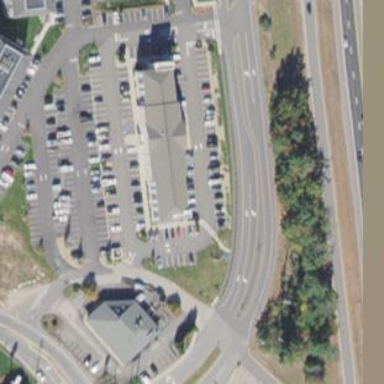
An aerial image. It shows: Parking area.